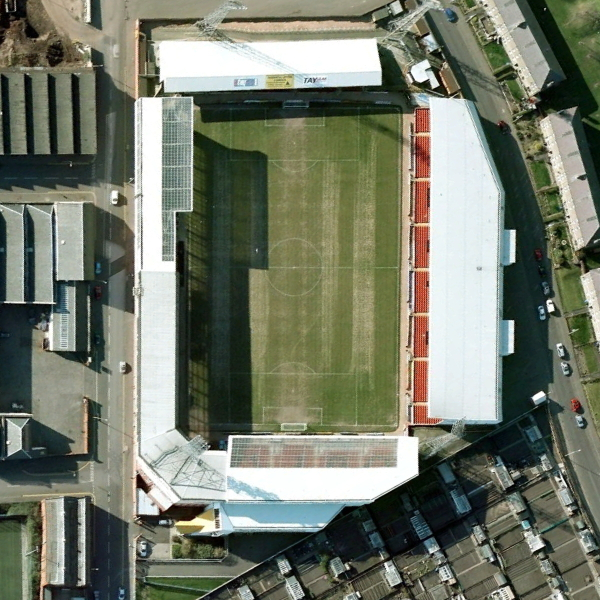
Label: Stadium